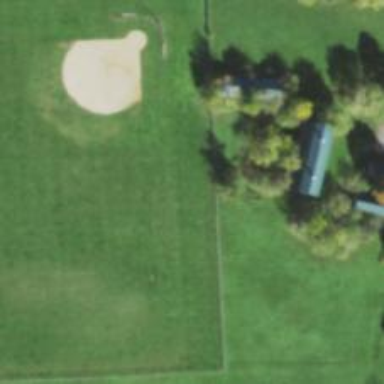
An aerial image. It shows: Baseball pitch for leisure and sports activities.